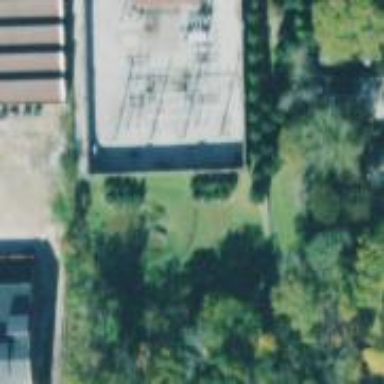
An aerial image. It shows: Distribution level power substation surrounded by fence.